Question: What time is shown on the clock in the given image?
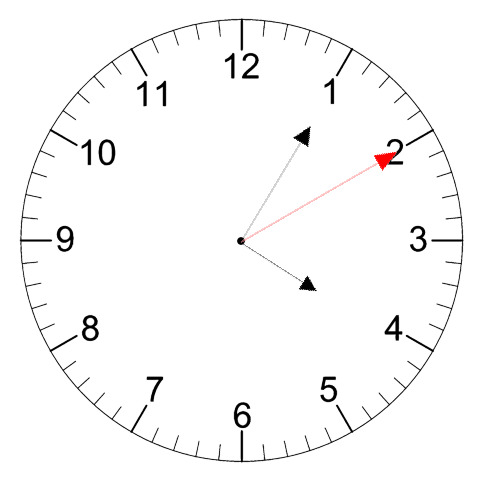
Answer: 04:05:10